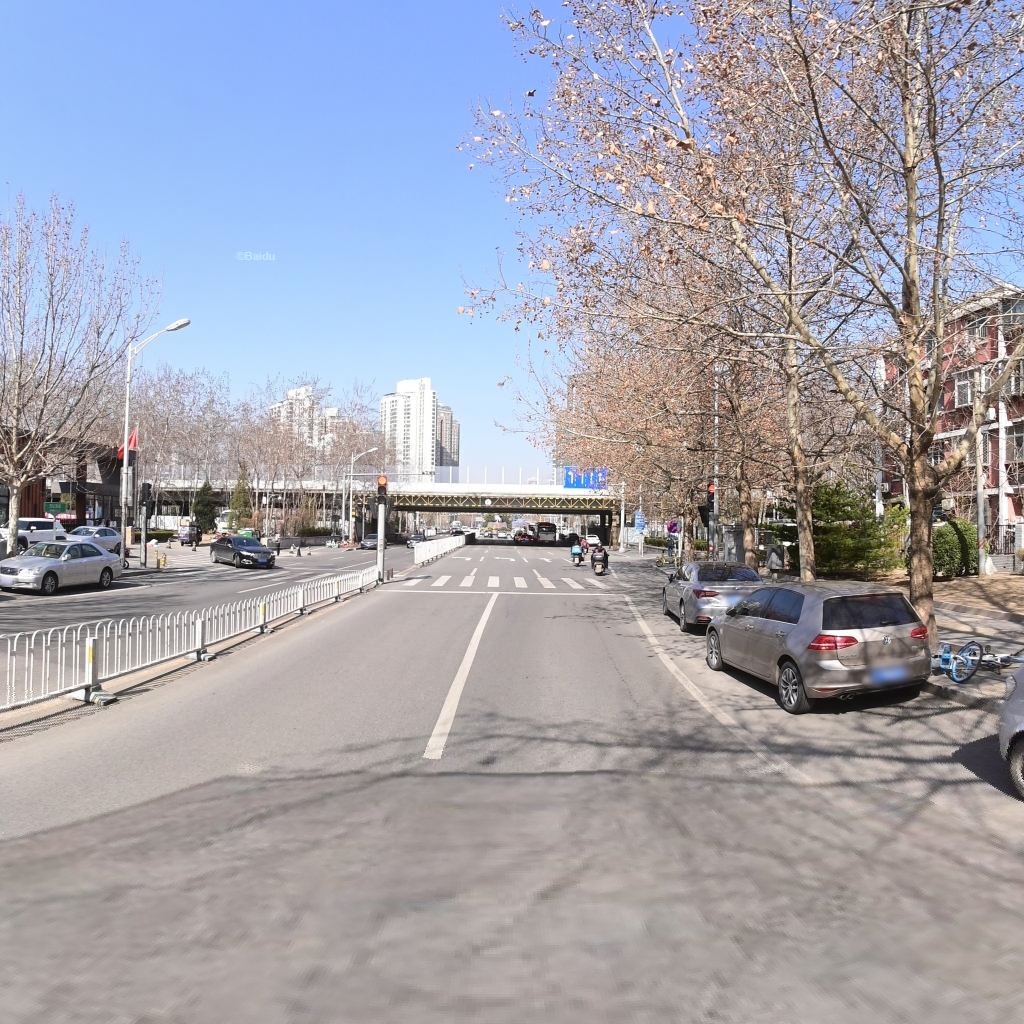
Region: Chaoyang
Road damage annotations: longitudinal crack